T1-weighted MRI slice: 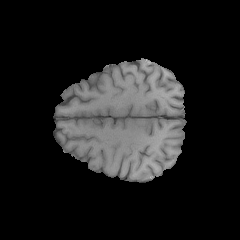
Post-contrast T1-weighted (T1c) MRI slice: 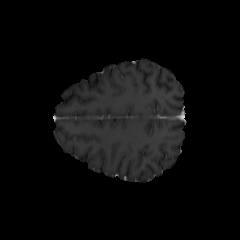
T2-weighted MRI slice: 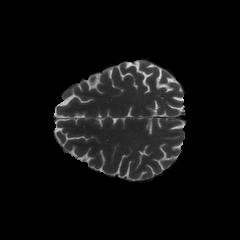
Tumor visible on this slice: no